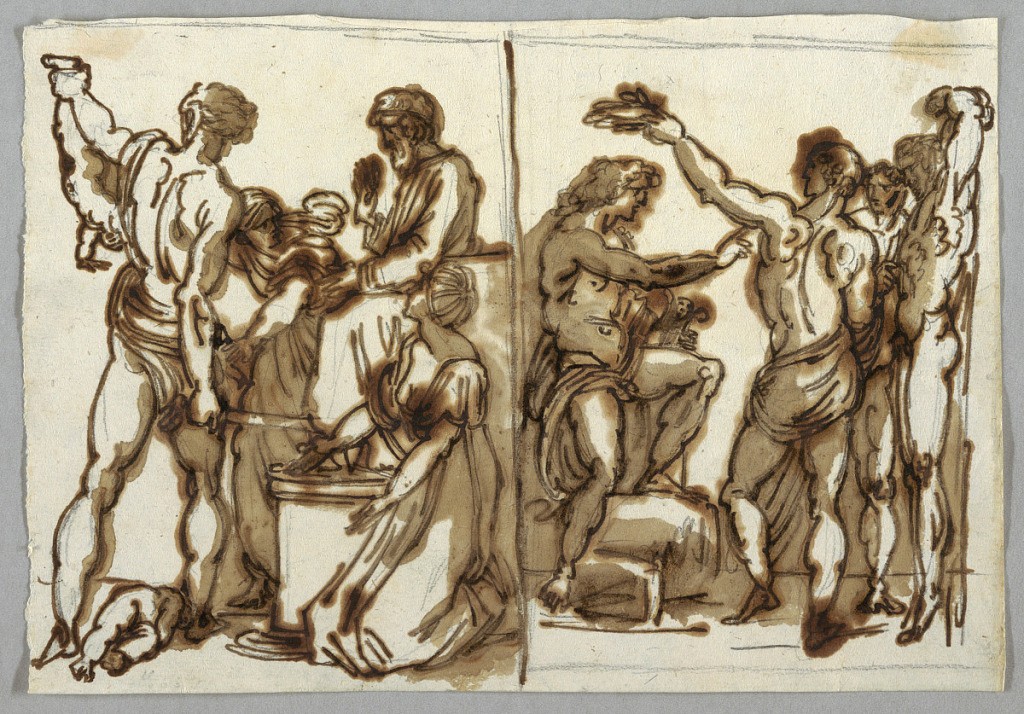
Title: The Judgement of Solomon; The Flaying of Marsyas
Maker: Felice Giani, Italian, 1758–1823
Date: ca. 1820
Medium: Pen and brown ink, brush and and brown wash over traces of graphite on off white laid paper
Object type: Drawing
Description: The judgement has graphite border lines on top and at right. The Marsyas on all sides. Diving ink line between representations.